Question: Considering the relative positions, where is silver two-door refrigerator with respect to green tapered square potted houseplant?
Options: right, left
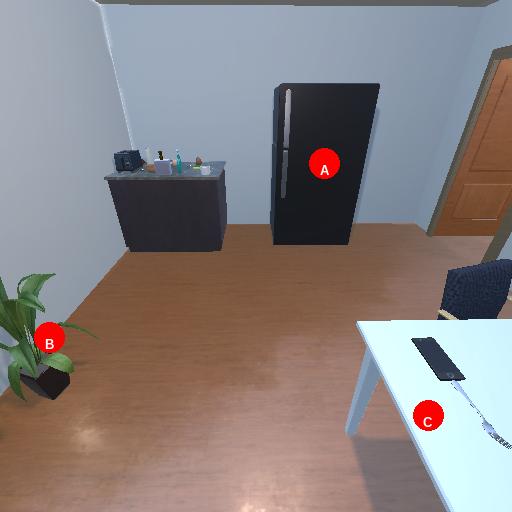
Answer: right